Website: bh-photo
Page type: store-pickup
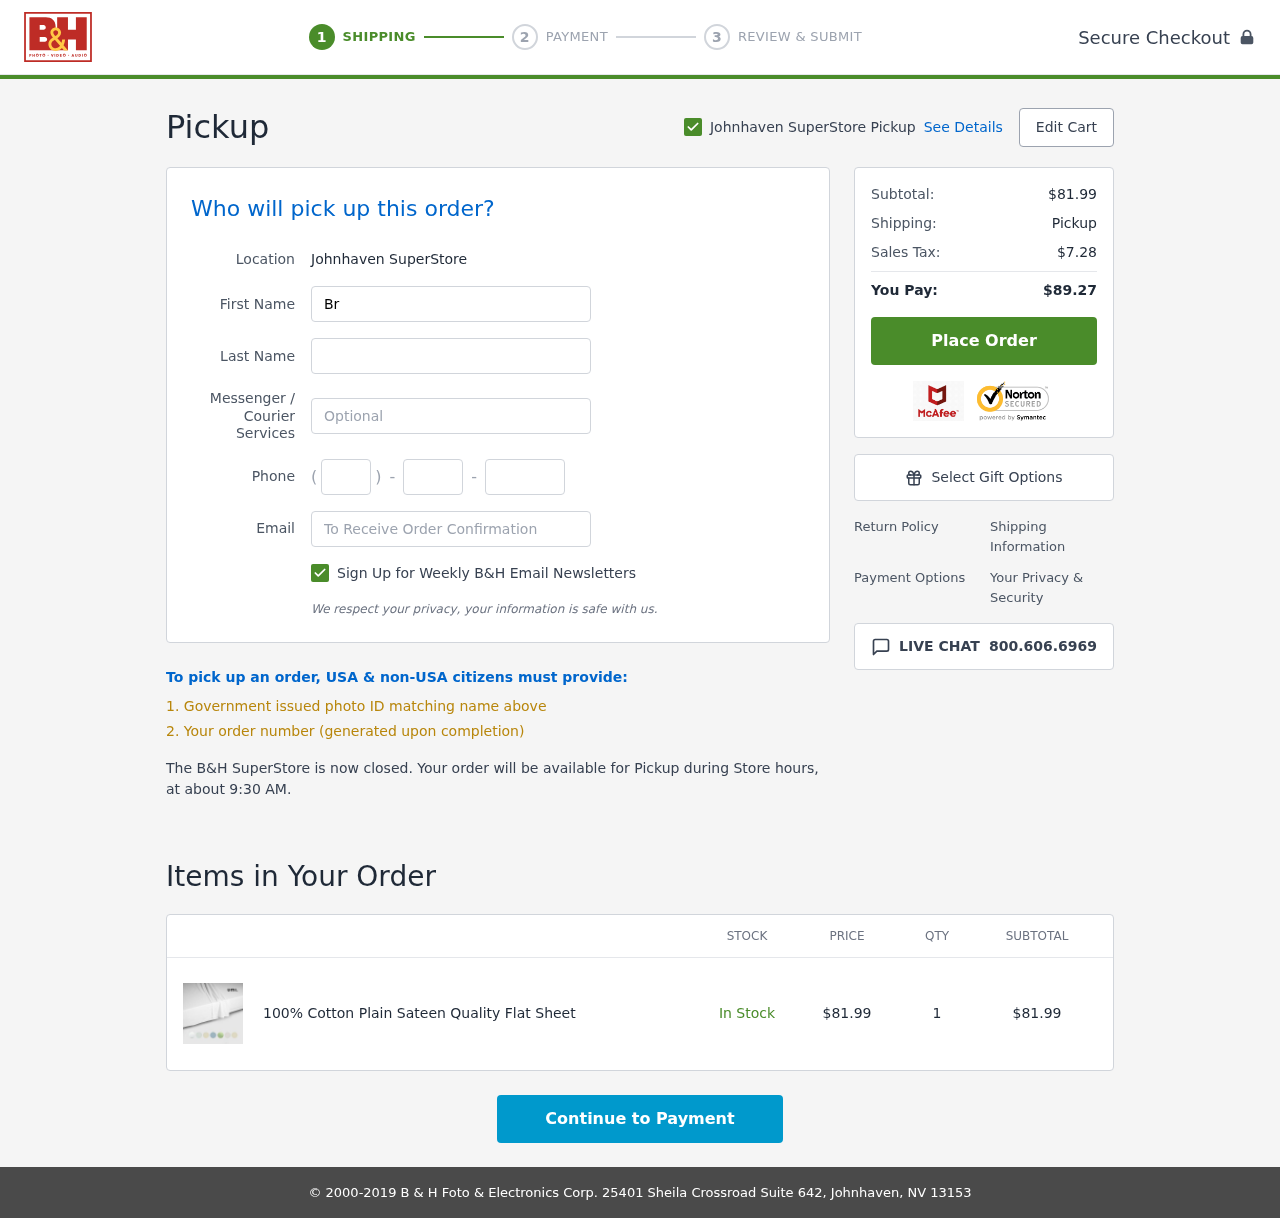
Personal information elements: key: PII_EMAIL
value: bweeks@gmail.com
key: PII_FIRSTNAME
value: Bryan
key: PII_LASTNAME
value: Weeks
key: PII_LOCATION1_CITY
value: Johnhaven SuperStore Pickup
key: PII_LOCATION1_CITY
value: Johnhaven SuperStore
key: PII_PHONE_AREA
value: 810
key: PII_PHONE_PREFIX
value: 252
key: PII_PHONE_SUFFIX
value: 6783
Product elements: key: PRODUCT1_NAME
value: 100% Cotton Plain Sateen Quality Flat Sheet
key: PRODUCT1_PRICE
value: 81.99
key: PRODUCT1_QUANTITY
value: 1
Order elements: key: ORDER_SUBTOTAL
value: $81.99
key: ORDER_TAX
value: $7.28
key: ORDER_TOTAL
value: $89.27